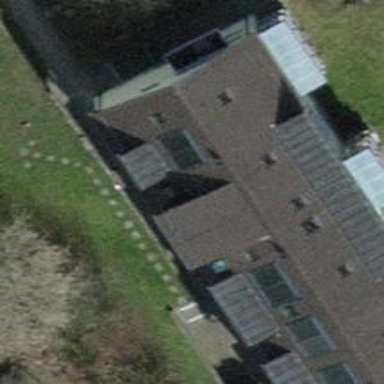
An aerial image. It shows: Path made of paving stones.